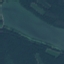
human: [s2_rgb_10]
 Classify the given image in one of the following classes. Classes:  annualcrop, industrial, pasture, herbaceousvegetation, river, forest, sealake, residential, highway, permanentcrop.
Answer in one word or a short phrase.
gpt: River